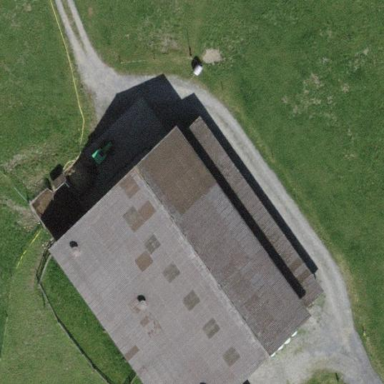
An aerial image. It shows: Farmyard area.